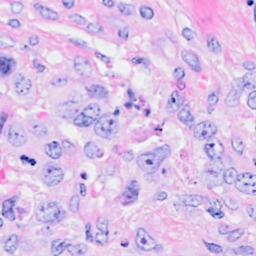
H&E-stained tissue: Breast